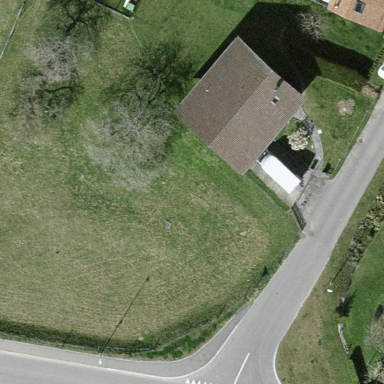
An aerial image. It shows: Detached building with gabled roof.